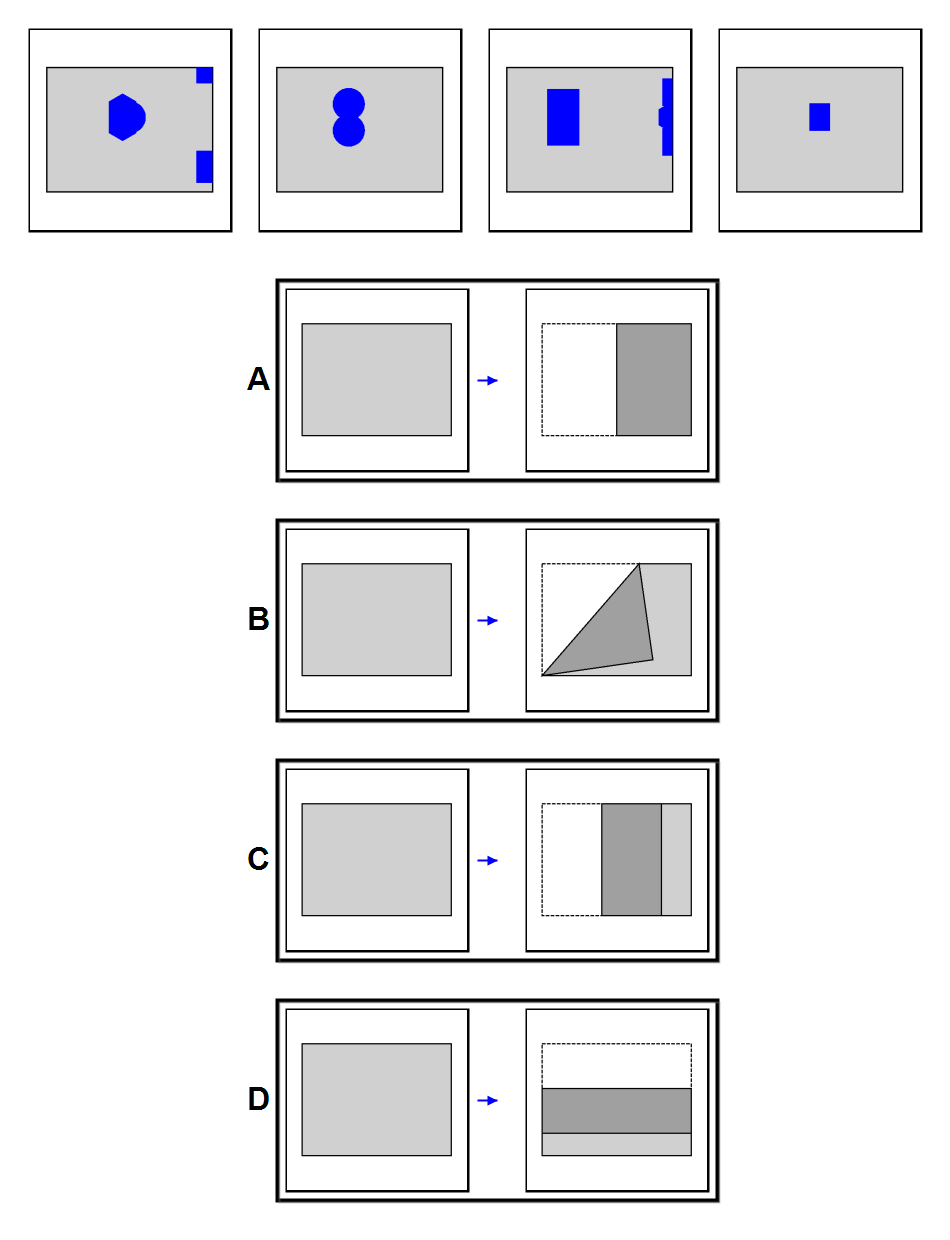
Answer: D